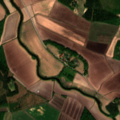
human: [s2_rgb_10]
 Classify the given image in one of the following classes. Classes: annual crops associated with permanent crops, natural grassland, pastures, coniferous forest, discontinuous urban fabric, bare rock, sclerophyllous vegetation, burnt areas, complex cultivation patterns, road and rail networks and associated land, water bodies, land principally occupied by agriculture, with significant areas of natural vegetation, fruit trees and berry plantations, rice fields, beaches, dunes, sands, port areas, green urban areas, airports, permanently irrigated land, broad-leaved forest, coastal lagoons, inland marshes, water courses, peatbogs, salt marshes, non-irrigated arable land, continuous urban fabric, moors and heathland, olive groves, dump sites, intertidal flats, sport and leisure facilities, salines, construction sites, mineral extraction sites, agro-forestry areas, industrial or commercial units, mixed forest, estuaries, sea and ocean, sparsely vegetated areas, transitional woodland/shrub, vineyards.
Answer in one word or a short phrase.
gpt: non-irrigated arable land, land principally occupied by agriculture, with significant areas of natural vegetation, mixed forest